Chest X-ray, AP view. Patient: 67 years old, sex M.
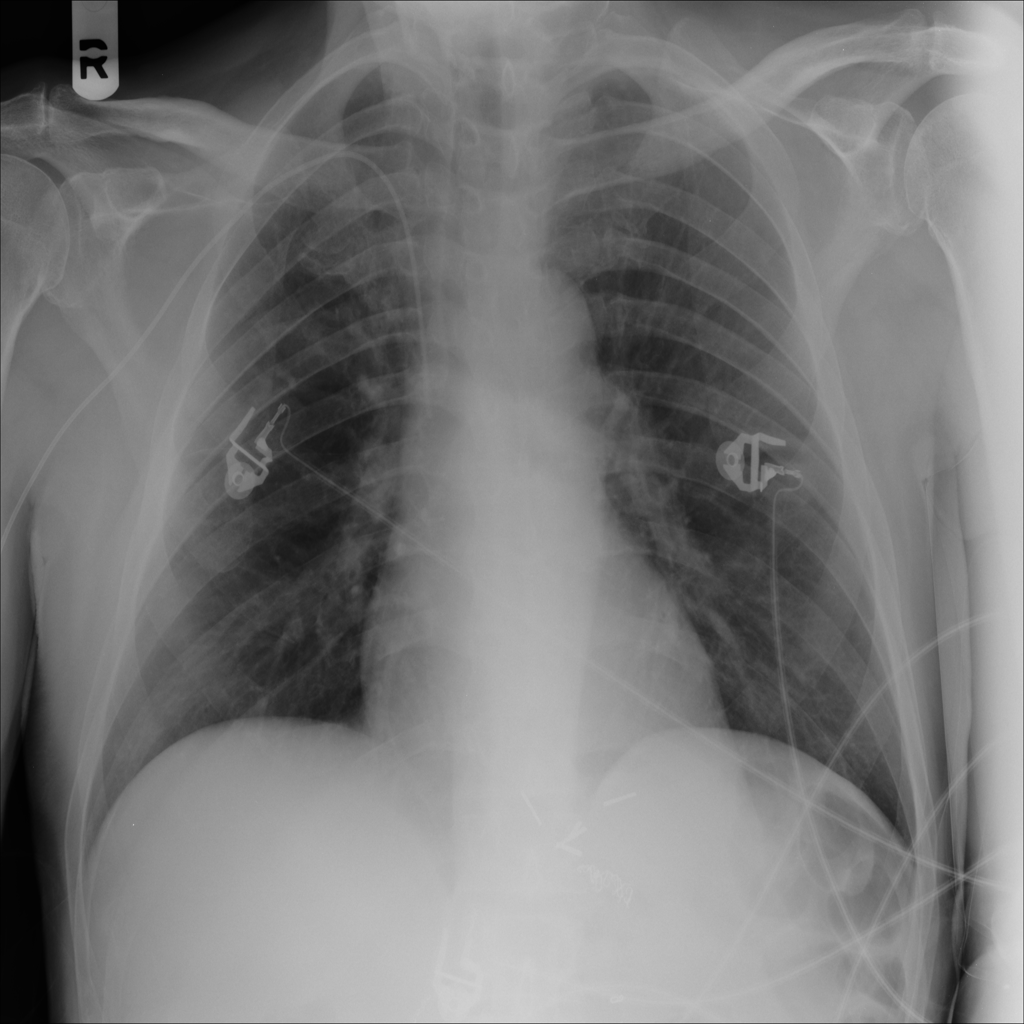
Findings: No Finding